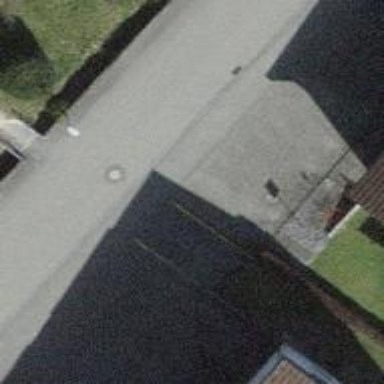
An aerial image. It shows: Sidewalk along the footway.